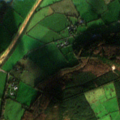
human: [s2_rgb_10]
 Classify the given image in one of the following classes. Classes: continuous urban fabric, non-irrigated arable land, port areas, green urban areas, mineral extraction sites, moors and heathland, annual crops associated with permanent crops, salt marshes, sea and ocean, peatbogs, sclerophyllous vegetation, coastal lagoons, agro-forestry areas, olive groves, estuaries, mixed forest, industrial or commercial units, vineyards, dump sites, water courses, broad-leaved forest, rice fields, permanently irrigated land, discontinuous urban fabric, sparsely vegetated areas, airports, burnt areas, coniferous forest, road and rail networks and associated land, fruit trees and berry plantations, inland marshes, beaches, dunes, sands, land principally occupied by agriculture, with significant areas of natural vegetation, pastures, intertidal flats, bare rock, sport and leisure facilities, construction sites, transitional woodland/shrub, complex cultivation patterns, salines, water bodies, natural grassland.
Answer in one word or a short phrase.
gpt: construction sites, non-irrigated arable land, pastures, coniferous forest